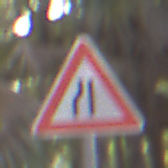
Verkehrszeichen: EinseitigVerengteFahrbahnLinks
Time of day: MorningAfternoon
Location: Outdoor (Suburban)
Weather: PartlyCloudy
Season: NotSpecified
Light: Natural